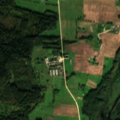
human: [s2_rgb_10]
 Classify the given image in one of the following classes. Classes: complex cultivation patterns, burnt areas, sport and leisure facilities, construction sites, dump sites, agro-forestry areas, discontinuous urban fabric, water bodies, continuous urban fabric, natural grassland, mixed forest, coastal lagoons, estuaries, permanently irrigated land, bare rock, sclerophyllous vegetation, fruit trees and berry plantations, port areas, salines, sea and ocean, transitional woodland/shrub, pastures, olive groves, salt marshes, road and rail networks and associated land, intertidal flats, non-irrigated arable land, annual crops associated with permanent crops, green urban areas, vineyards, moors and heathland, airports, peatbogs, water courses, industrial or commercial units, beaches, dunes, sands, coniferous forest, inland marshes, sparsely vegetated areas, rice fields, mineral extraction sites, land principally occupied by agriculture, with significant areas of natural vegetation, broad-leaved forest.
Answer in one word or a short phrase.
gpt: non-irrigated arable land, complex cultivation patterns, coniferous forest, mixed forest, transitional woodland/shrub, inland marshes